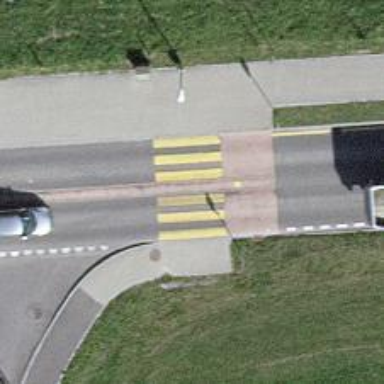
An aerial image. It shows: Uncontrolled zebra crossing on the road.